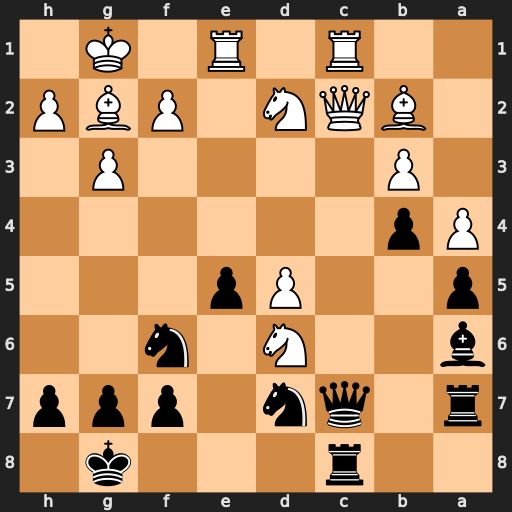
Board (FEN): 2r3k1/r1qn1ppp/b2N1n2/p2Pp3/Pp6/1P4P1/1BQN1PBP/2R1R1K1
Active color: b
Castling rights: -
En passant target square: -
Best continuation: Qxc2 Rxc2 Rxc2